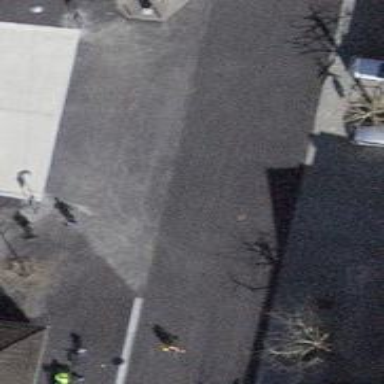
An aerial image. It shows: Asphalt road designated as living street.